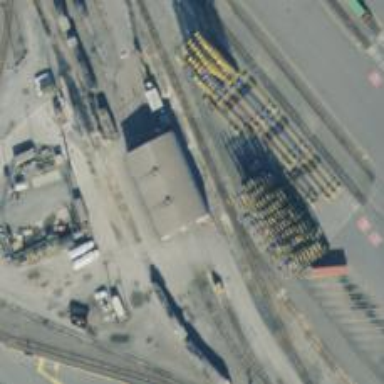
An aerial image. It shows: Railway yard used for servicing trains.